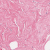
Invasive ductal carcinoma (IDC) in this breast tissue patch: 0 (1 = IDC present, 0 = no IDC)